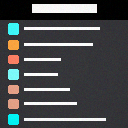
Screen state: on